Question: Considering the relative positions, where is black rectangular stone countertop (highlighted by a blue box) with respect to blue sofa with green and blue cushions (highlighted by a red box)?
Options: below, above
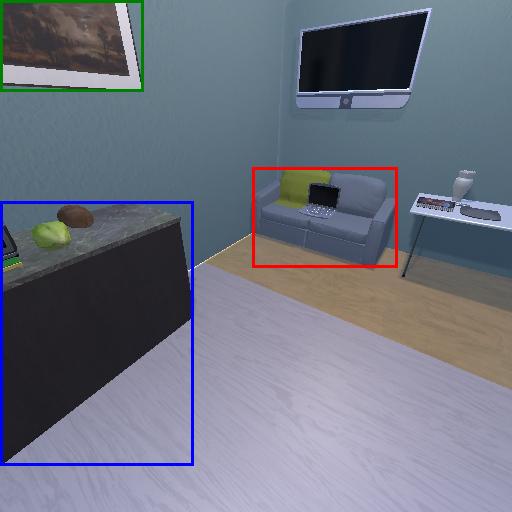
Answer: below